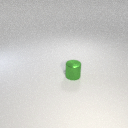
small green metal cylinder